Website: apple
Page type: customer-info-address
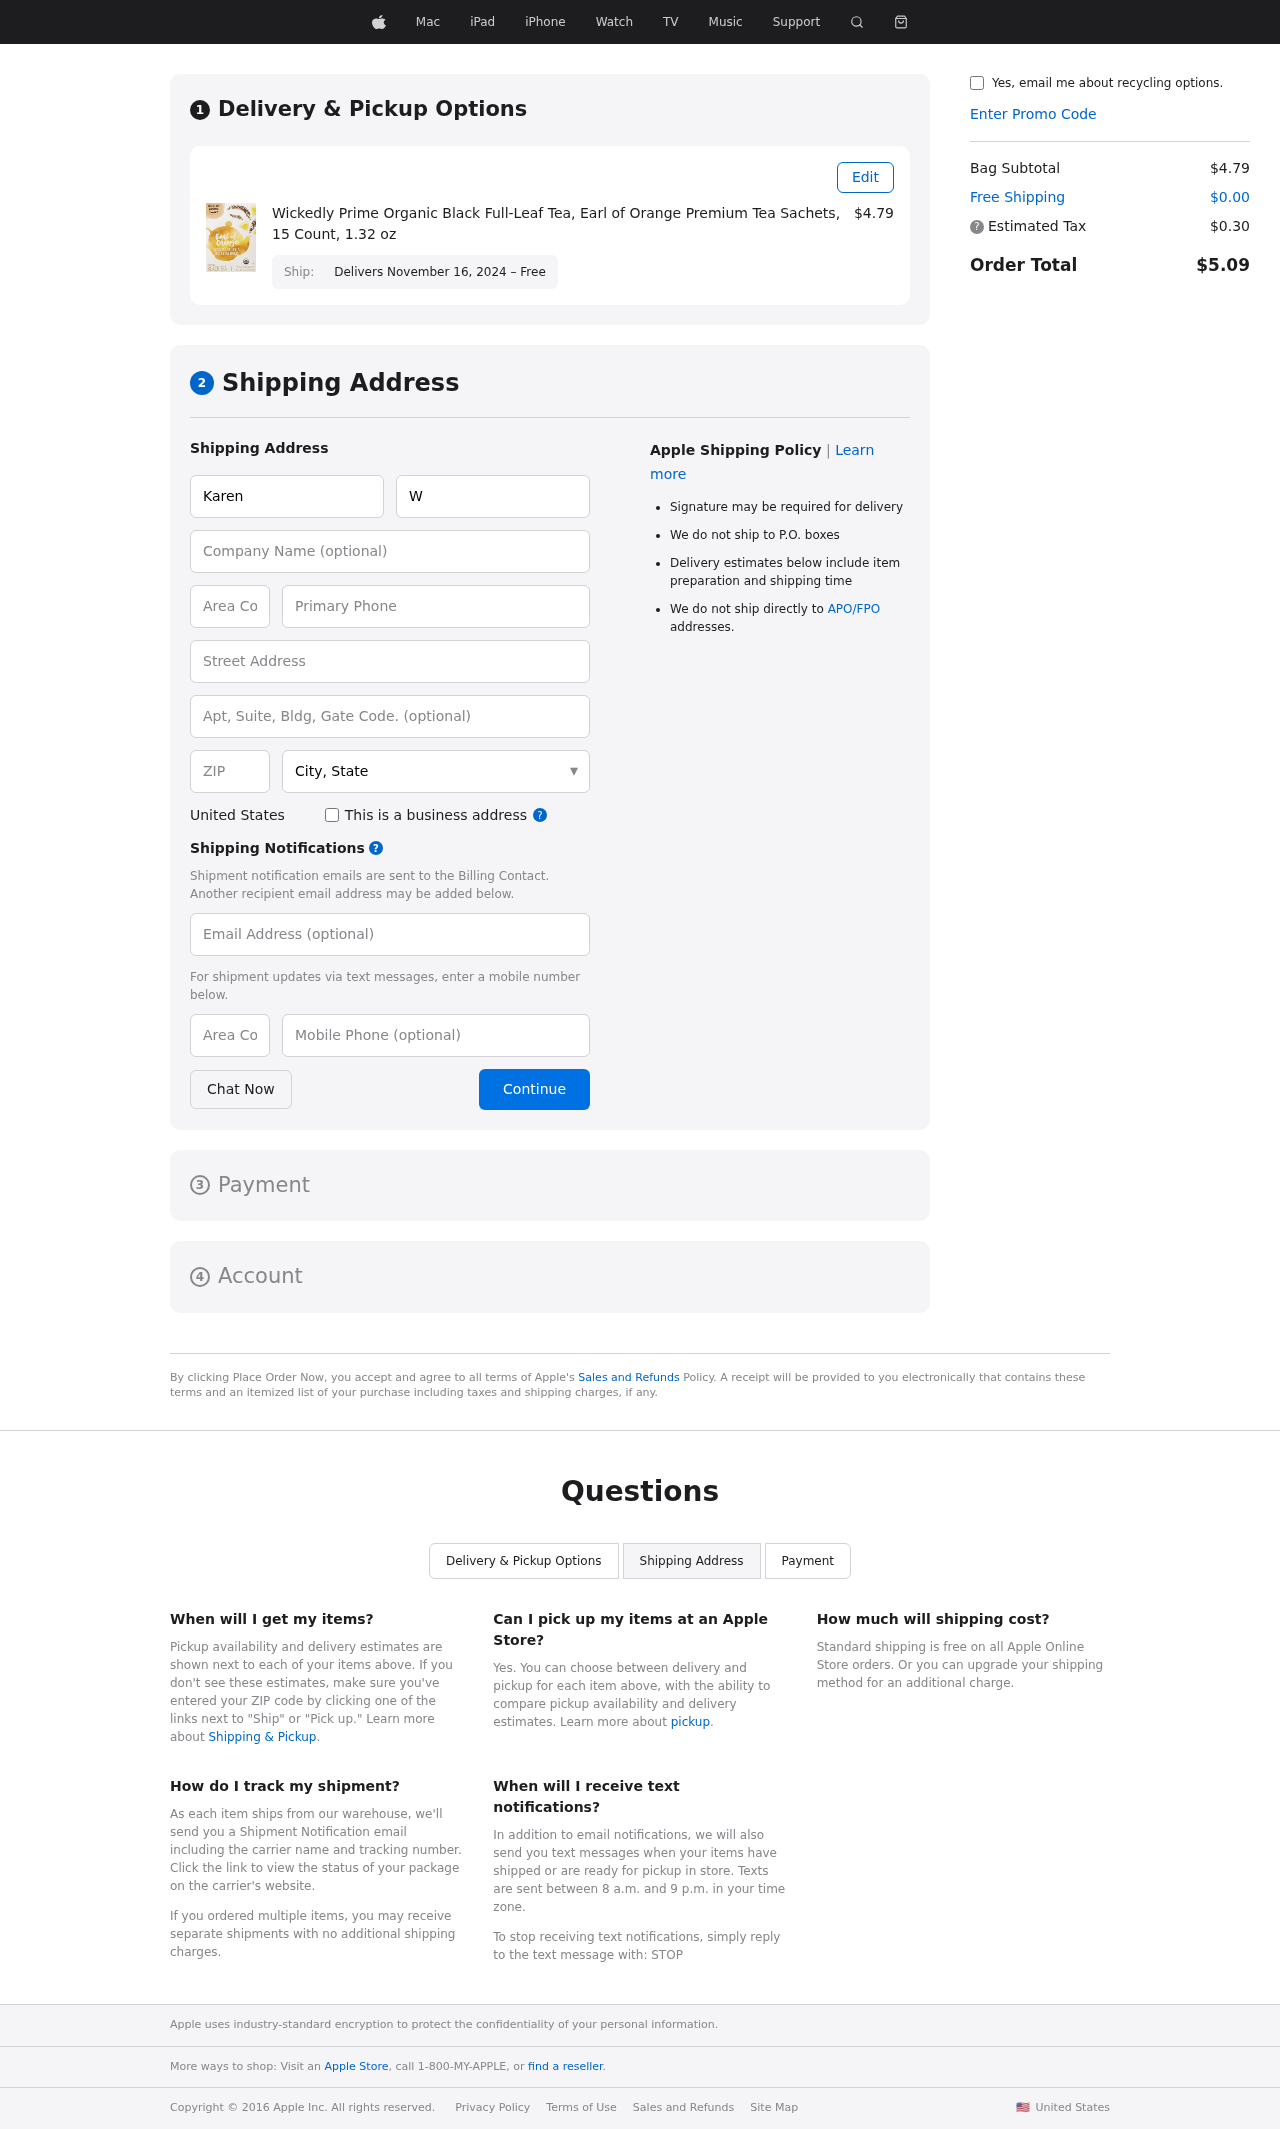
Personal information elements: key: PII_CITY_STATE
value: Adamsmouth, CA
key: PII_COUNTRY
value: United States
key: PII_EMAIL
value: karenwebb@hotmail.com
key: PII_FIRSTNAME
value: Karen
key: PII_LASTNAME
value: Webb
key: PII_PHONE
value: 9804646882
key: PII_PHONE_ALT
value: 8394718851
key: PII_PHONE_ALT_AREA
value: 839
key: PII_PHONE_AREA
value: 980
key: PII_POSTCODE
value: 26861
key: PII_STREET
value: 598 Mark Fork Suite 601
Product elements: key: PRODUCT1_NAME
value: Wickedly Prime Organic Black Full-Leaf Tea, Earl of Orange Premium Tea Sachets, 15 Count, 1.32 oz
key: PRODUCT1_PRICE
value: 4.79
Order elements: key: ORDER_DELIVERY_DATE
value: Delivers November 16, 2024 – Free
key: ORDER_SUBTOTAL
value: $4.79
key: ORDER_SHIPPING_COST
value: $0.00
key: ORDER_TAX
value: $0.30
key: ORDER_TOTAL
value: $5.09